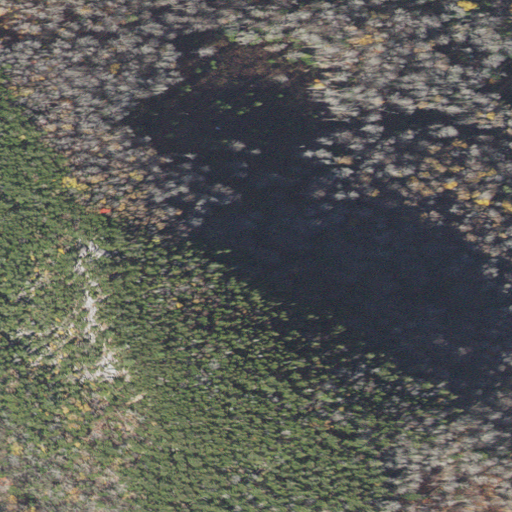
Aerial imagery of mountain in Vermont named Devils Hill containing deciduous forest, evergreen forest, mixed forest, and shrub